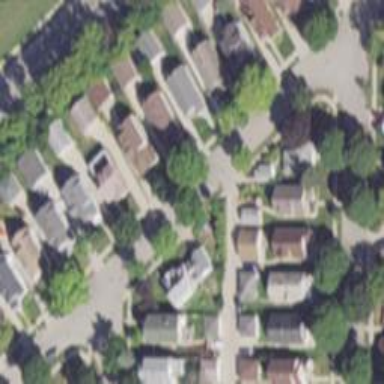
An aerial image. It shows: Charming neighbourhood.